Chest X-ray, PA view. Patient: 54 years old, sex M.
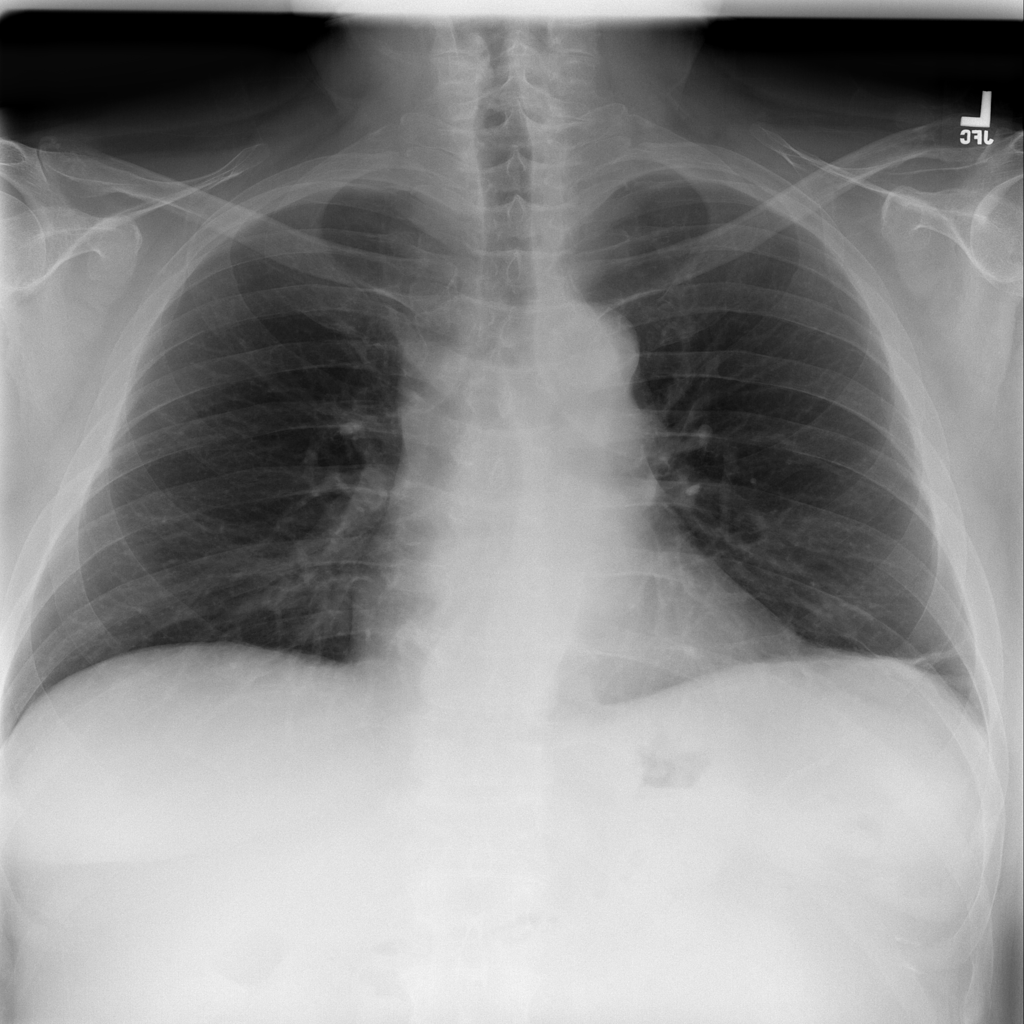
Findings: Atelectasis